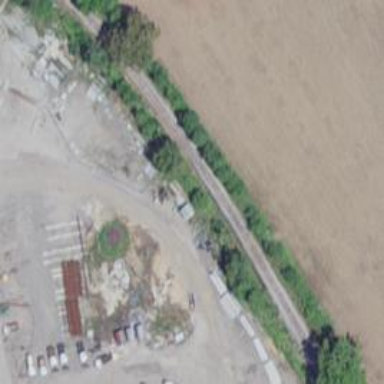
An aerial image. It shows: Railway spur service.